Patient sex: F
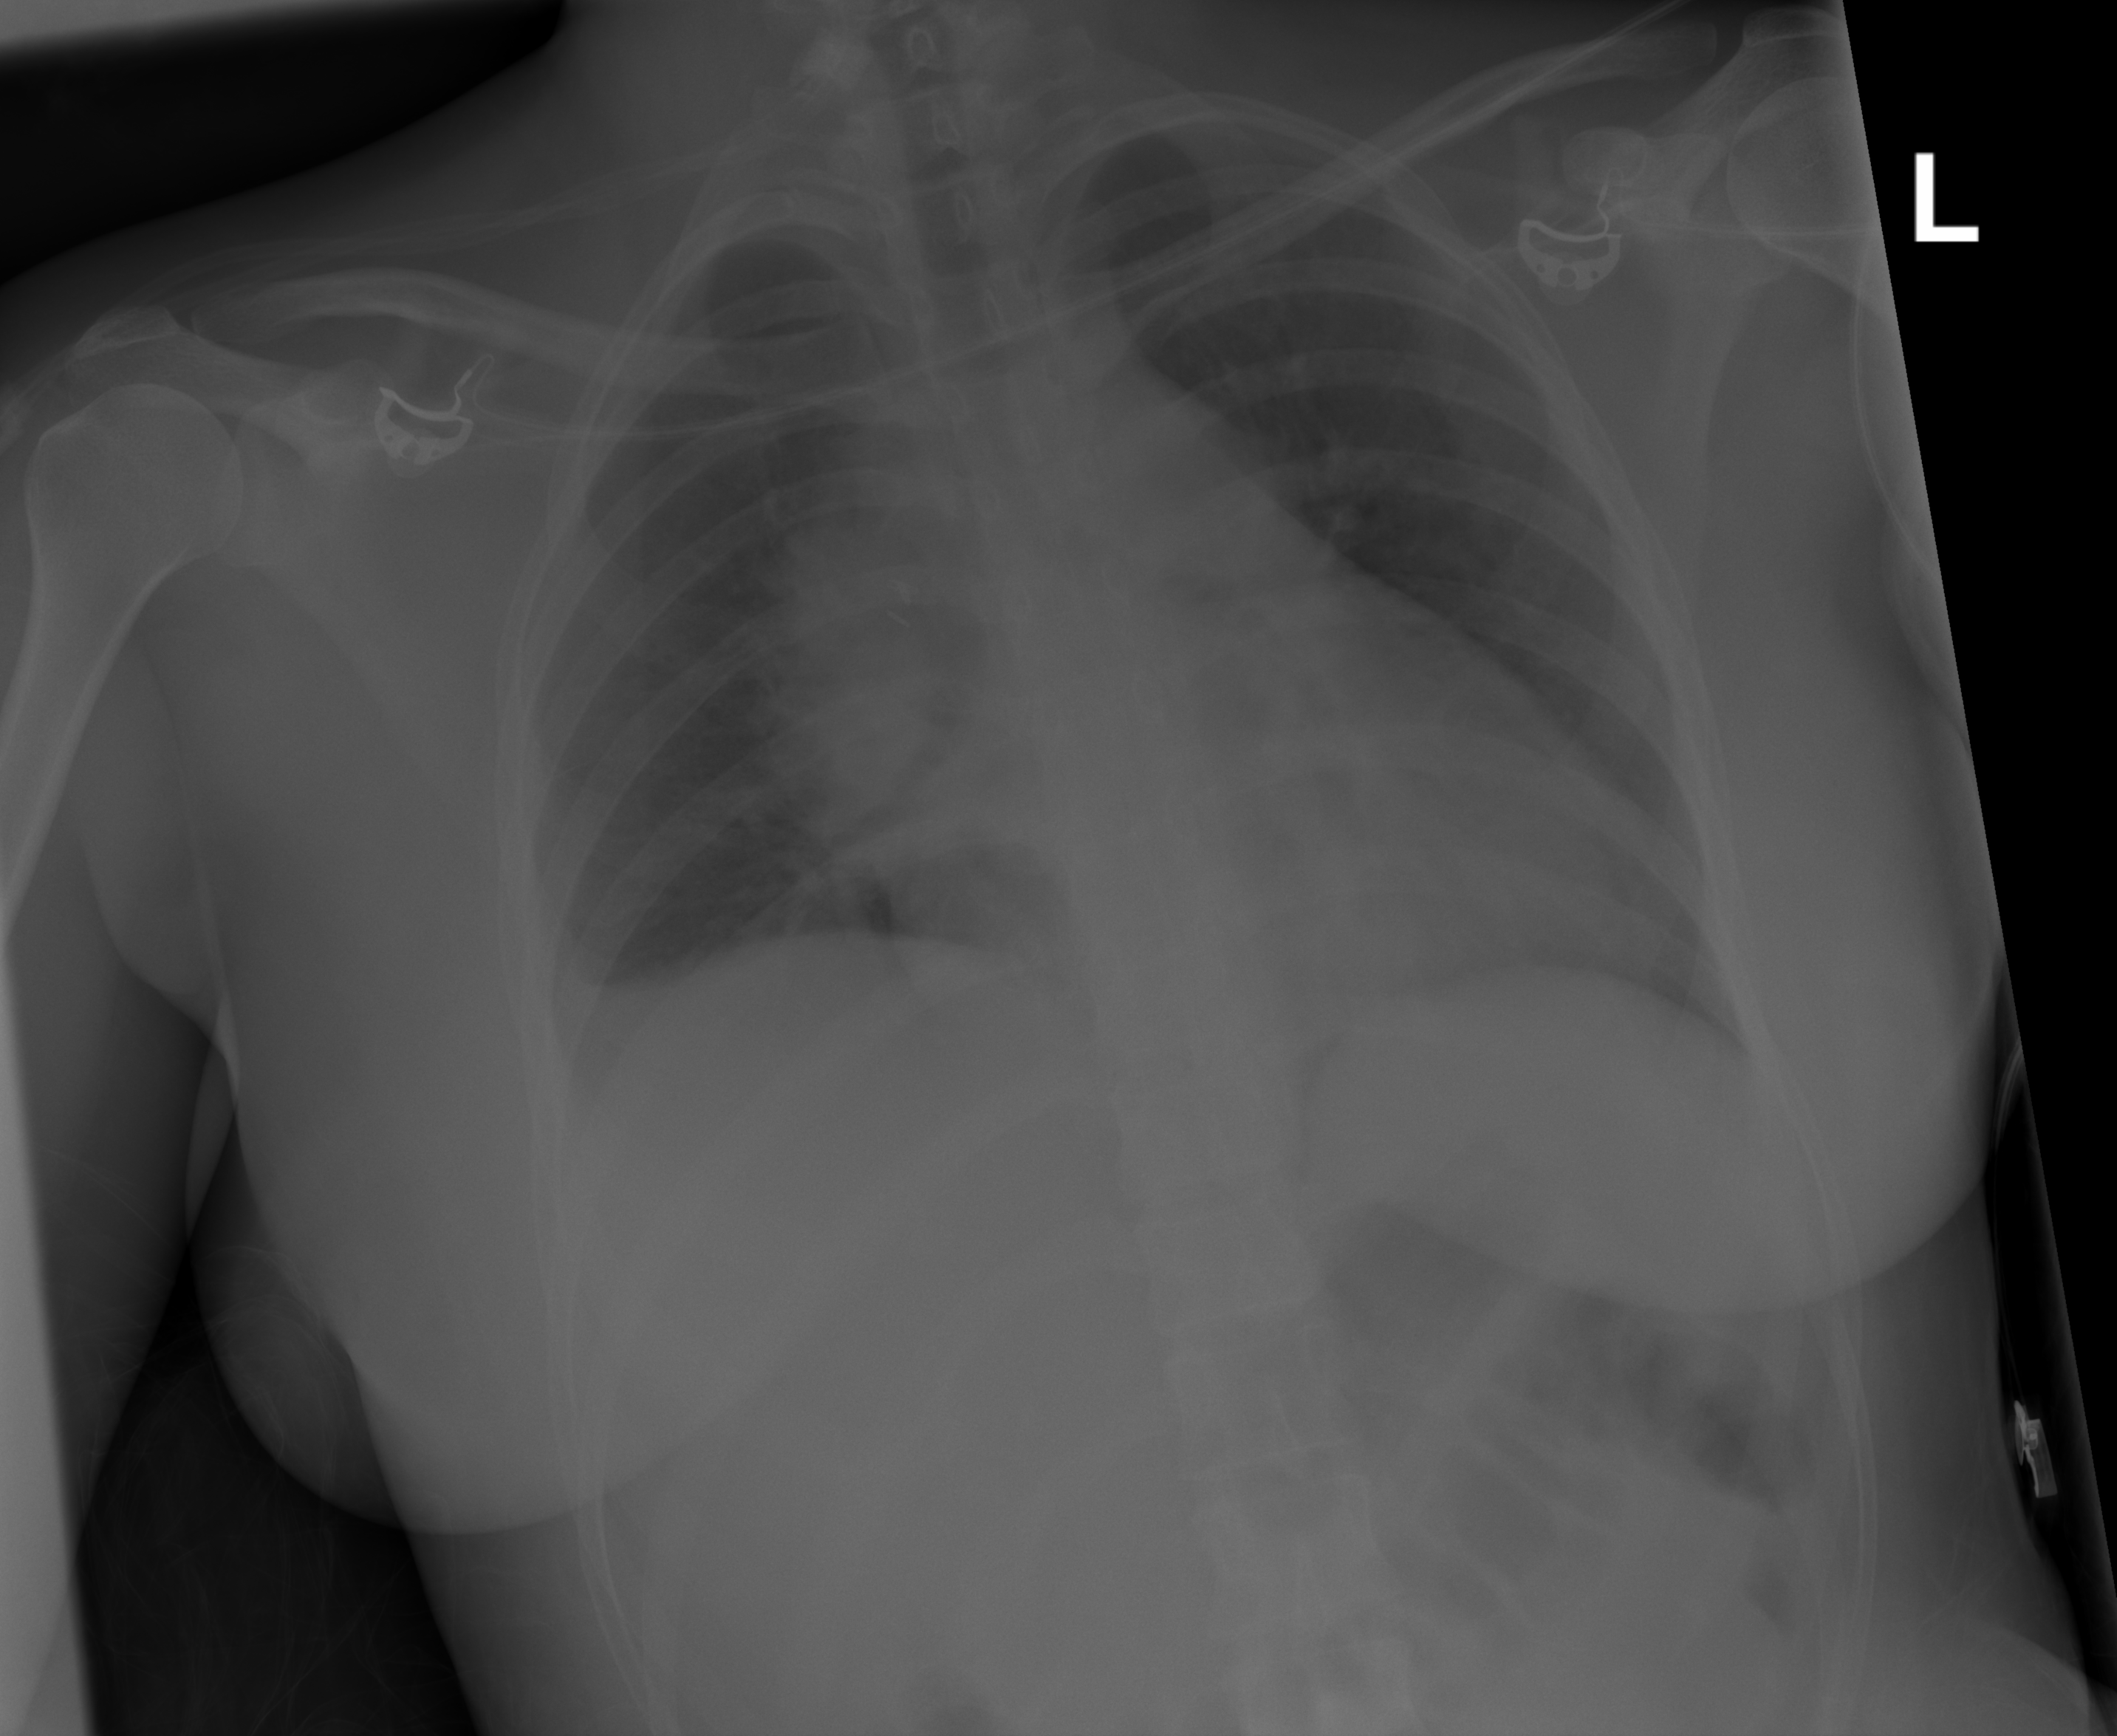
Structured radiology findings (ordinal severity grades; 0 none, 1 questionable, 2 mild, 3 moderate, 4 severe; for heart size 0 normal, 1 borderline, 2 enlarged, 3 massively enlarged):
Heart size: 1
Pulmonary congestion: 0
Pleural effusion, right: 2
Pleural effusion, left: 0
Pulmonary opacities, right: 0
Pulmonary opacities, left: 0
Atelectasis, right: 0
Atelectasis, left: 0